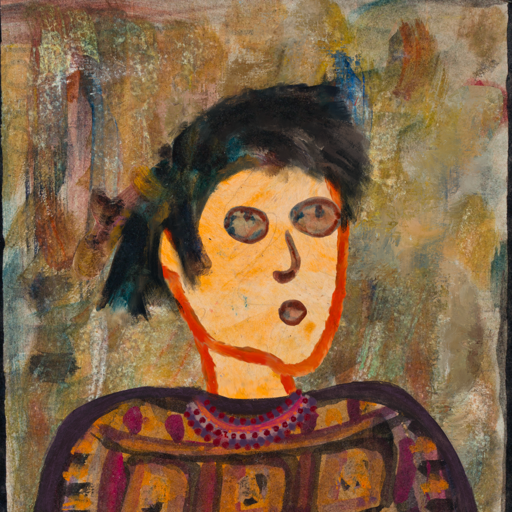
Background: Pipe, Head And Neck Side: Experience, Face Side: Orphan, Bust: Doll, Hair Side: Pipe, Head Accessory: Blank, Second Necklace: Blank, Necklace: Roy_Bahadur, Baby: Blank